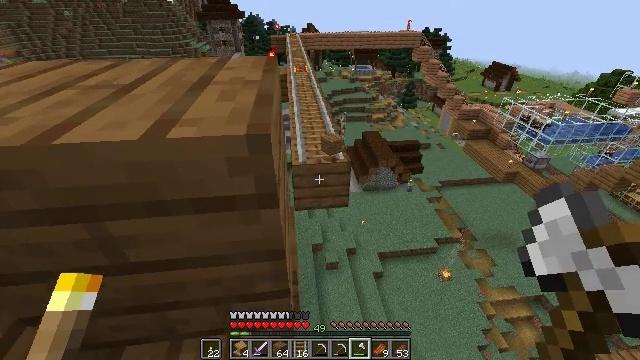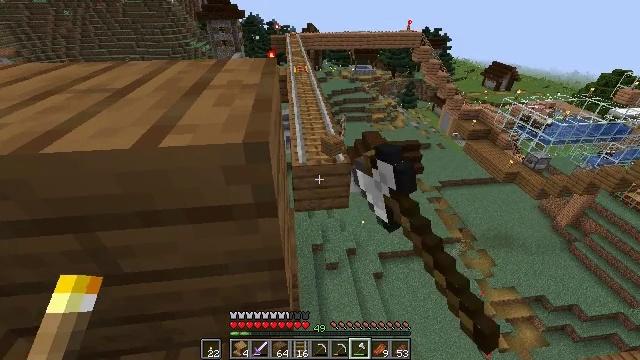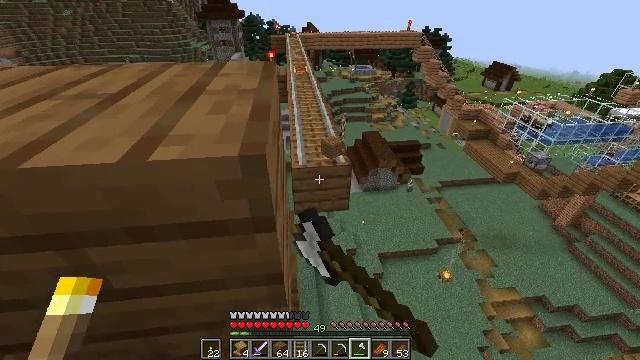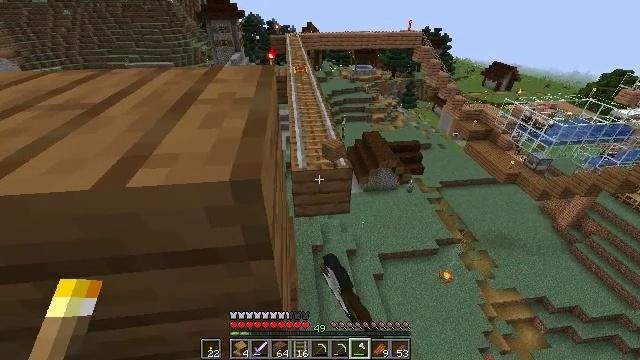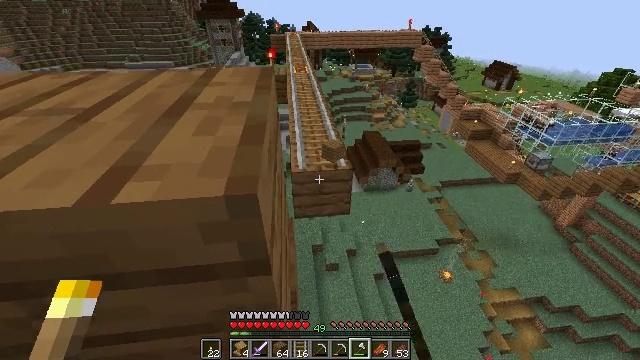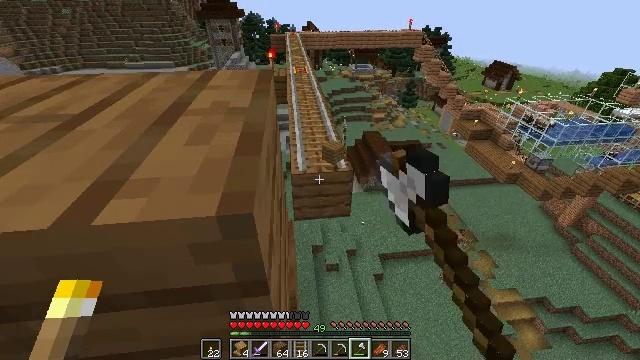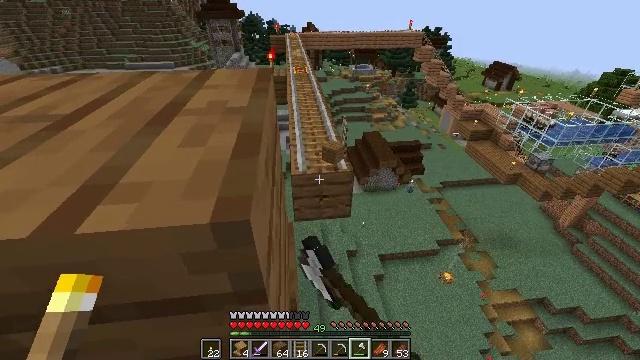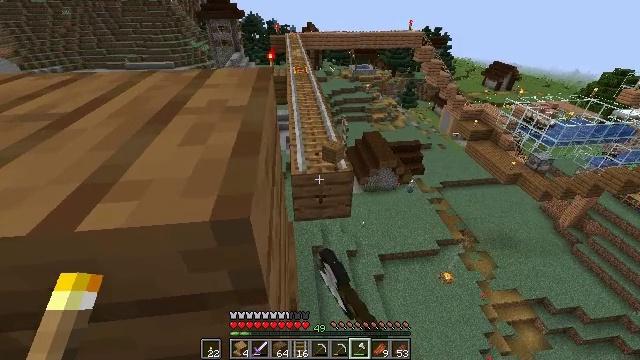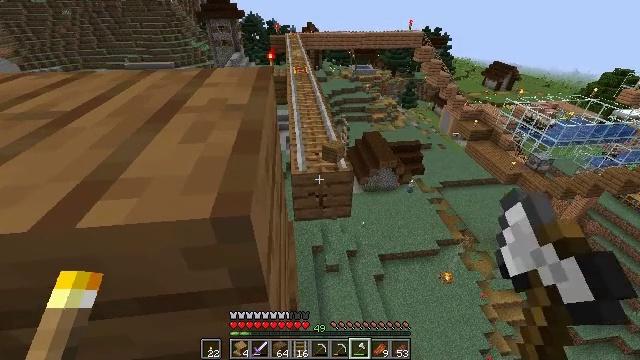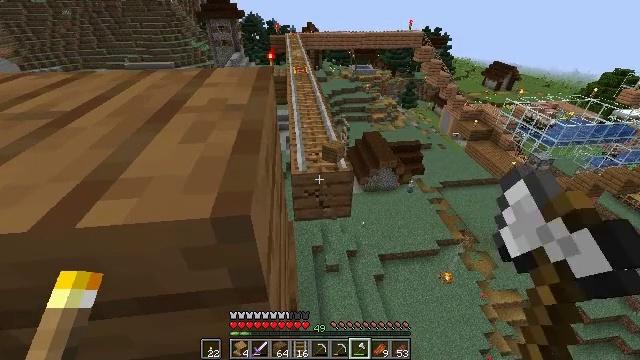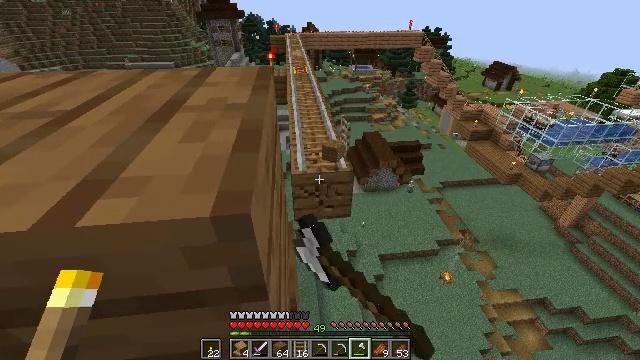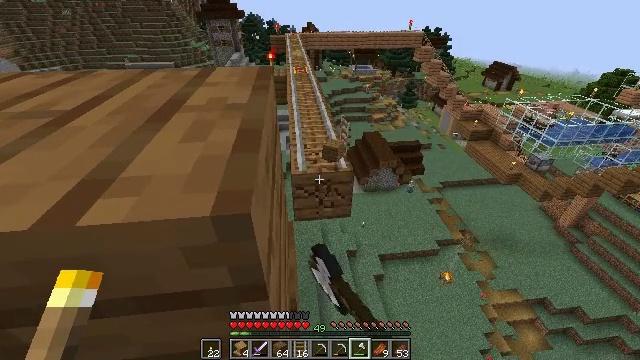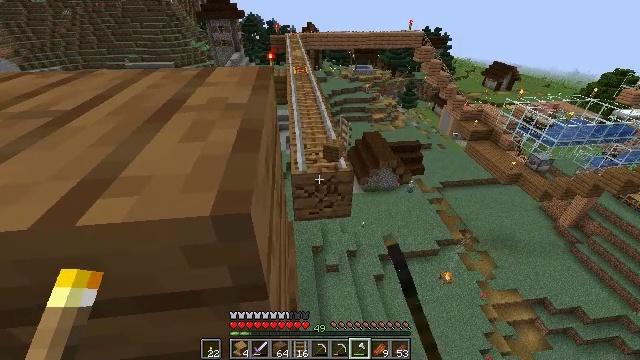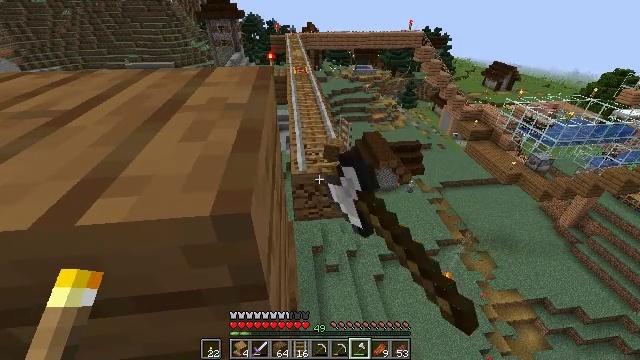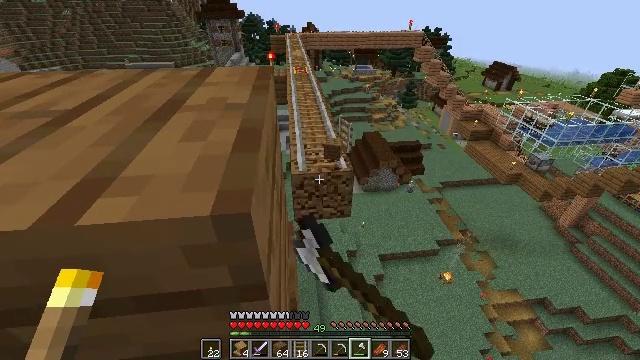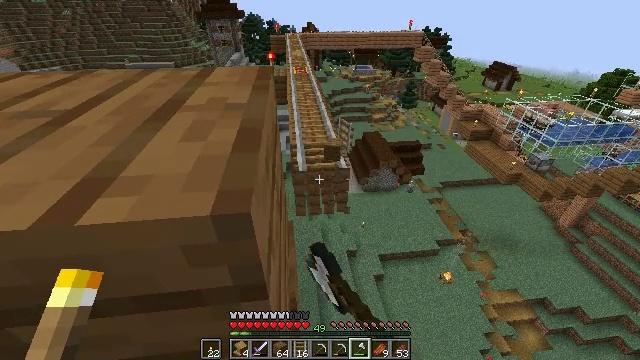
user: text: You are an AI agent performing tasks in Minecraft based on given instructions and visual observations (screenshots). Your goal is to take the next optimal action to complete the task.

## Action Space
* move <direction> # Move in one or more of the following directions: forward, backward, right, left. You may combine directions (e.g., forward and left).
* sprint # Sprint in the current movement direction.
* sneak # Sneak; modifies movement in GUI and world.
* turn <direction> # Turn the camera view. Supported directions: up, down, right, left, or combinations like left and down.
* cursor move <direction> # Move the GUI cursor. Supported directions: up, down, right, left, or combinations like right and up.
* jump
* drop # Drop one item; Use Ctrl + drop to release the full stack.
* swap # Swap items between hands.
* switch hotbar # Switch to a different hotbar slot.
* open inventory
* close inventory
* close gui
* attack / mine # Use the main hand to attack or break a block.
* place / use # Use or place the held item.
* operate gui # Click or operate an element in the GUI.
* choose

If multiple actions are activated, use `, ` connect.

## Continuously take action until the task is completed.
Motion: motion action
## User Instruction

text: Attack the spruce planks to recycle them.
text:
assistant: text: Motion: move forward, sneak, attack / mine
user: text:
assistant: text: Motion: move forward, sneak, attack / mine
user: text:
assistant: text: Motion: move forward, sneak, attack / mine
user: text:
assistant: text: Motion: move forward, sneak, attack / mine
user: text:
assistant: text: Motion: move forward, sneak, attack / mine
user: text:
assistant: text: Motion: sneak, attack / mine
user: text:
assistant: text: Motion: sneak, attack / mine
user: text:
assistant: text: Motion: sneak, attack / mine
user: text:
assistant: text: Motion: sneak, attack / mine
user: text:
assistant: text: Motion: sneak, attack / mine
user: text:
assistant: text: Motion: sneak, attack / mine
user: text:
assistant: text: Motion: sneak, attack / mine
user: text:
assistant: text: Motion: sneak, attack / mine
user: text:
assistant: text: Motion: sneak, attack / mine
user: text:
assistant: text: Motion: sneak, attack / mine
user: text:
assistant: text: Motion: sneak, attack / mine
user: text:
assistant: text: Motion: sneak, attack / mine
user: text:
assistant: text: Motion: sneak, attack / mine
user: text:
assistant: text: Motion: sneak, attack / mine
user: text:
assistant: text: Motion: sneak, attack / mine
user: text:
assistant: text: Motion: sneak, attack / mine
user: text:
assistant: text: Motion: sneak, attack / mine
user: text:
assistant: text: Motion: sneak, turn left and down
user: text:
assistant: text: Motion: sneak, turn left and down
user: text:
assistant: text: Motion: sneak, turn left
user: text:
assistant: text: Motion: sneak
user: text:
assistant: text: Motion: no_op
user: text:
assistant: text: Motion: no_op
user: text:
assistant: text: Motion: turn left
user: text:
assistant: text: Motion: turn left and down